Interaction volume radius: 10 \u00c5
Interaction volume height: 25 \u00c5
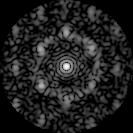
Disorder parameter: 0.6329